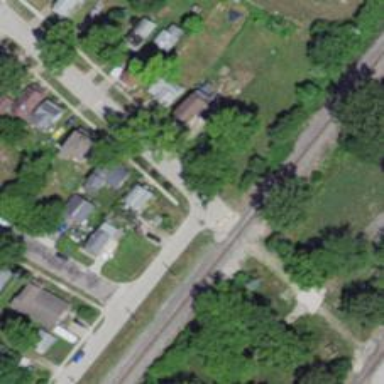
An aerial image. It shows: Railway level crossing.